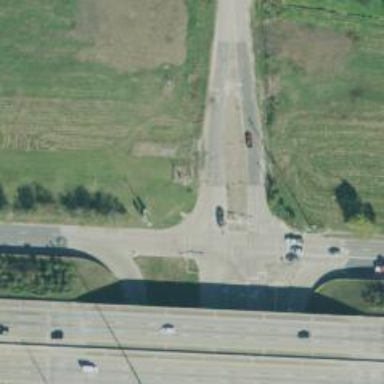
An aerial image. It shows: Secondary road with frontage road alongside.